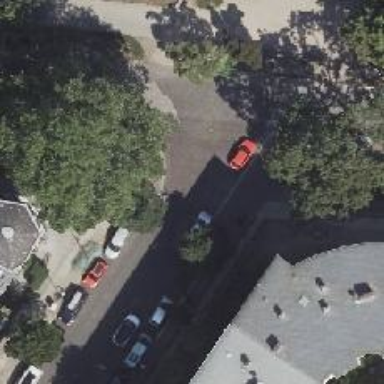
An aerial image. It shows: Residential road with separate sidewalk.